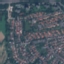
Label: Residential